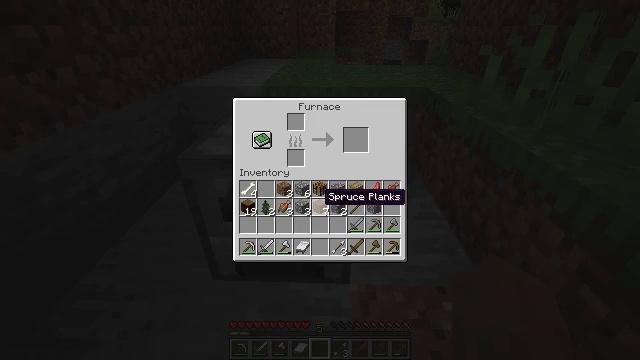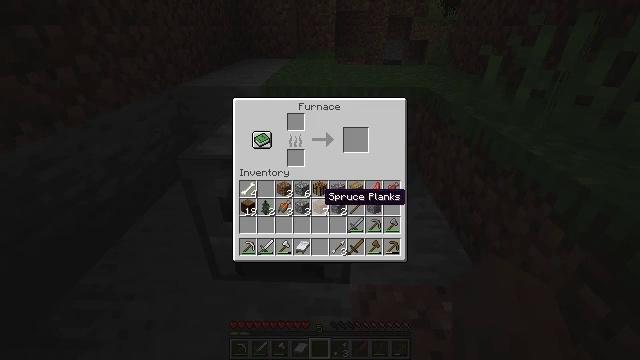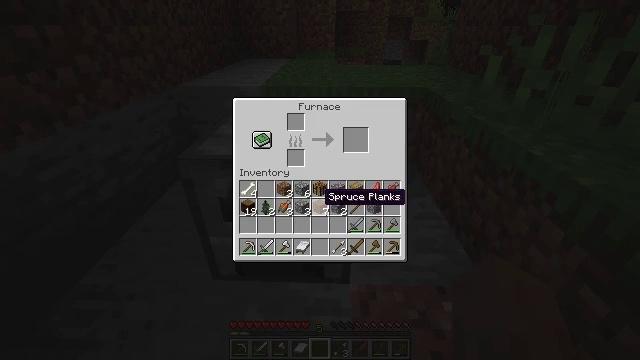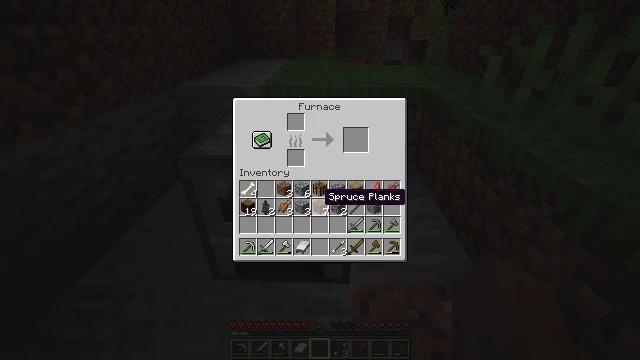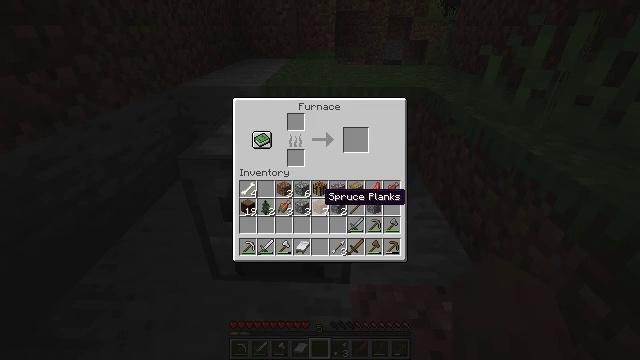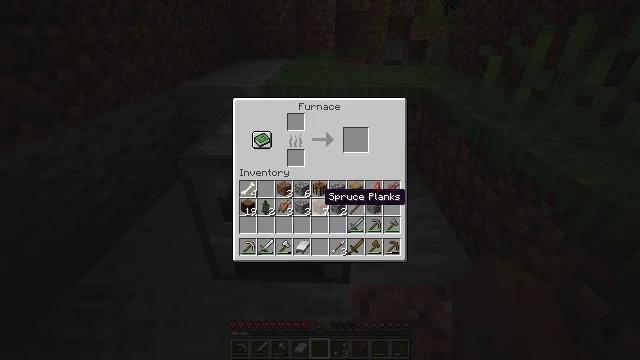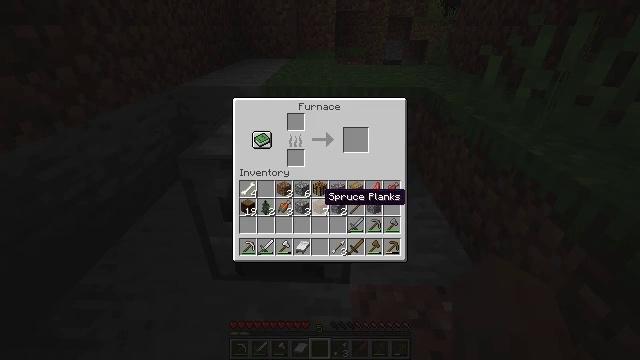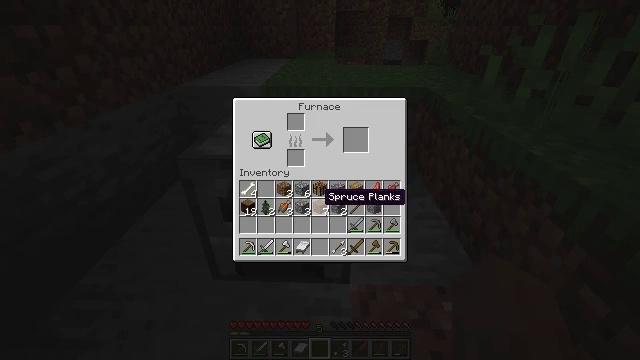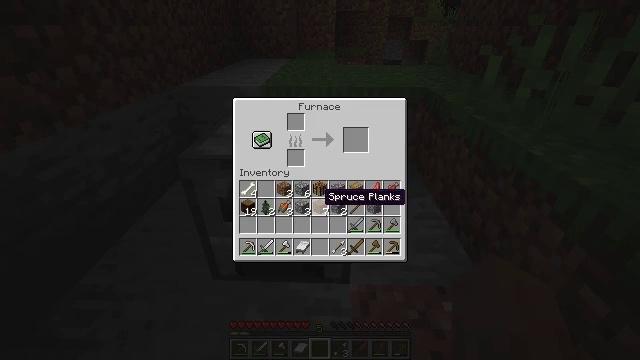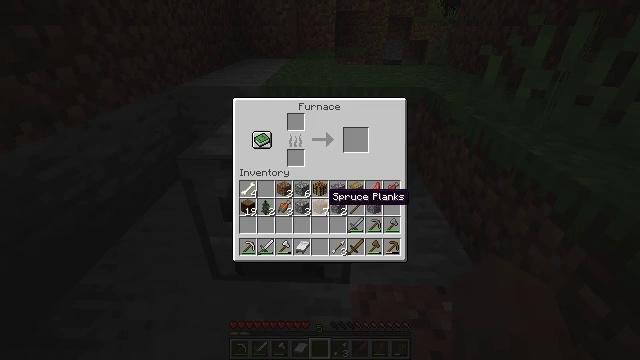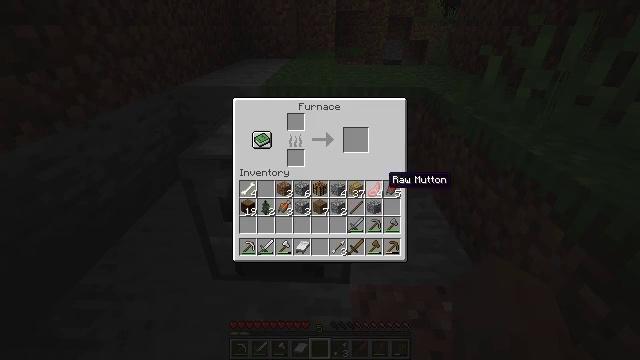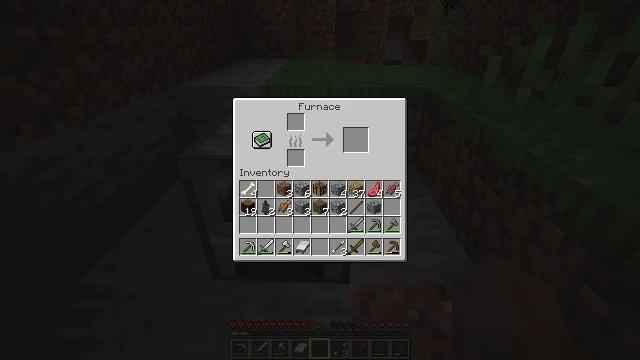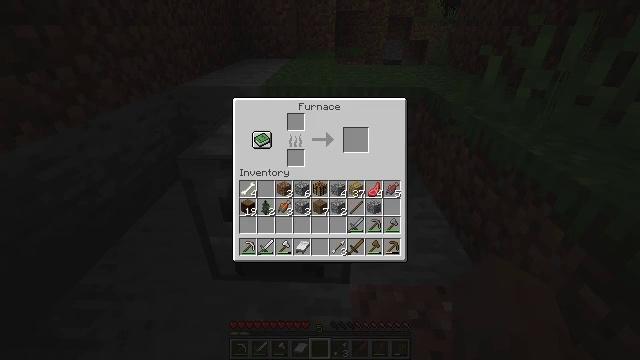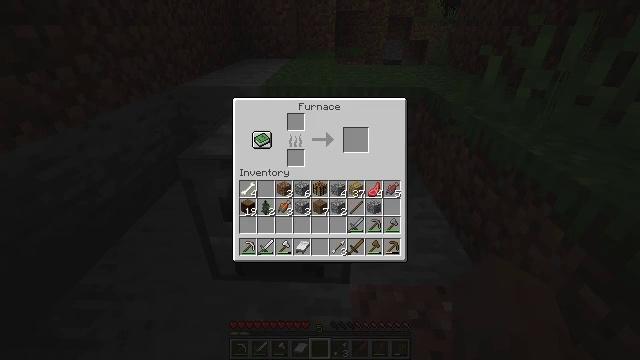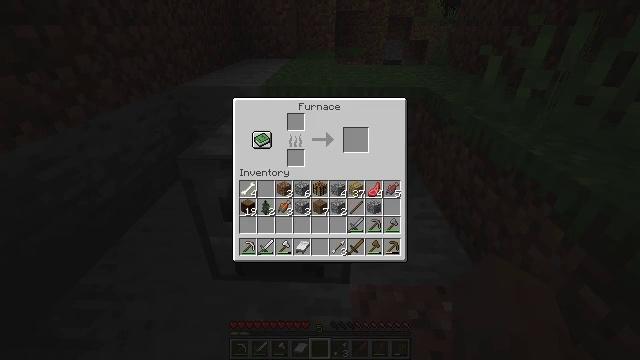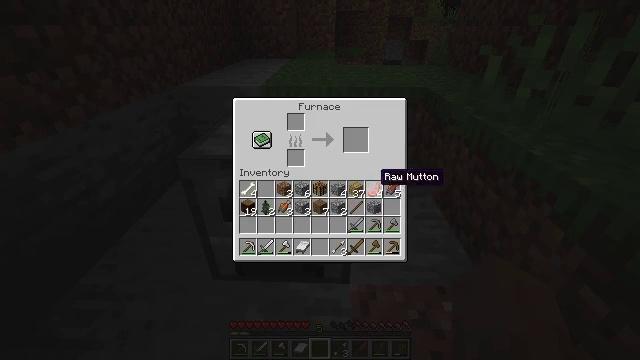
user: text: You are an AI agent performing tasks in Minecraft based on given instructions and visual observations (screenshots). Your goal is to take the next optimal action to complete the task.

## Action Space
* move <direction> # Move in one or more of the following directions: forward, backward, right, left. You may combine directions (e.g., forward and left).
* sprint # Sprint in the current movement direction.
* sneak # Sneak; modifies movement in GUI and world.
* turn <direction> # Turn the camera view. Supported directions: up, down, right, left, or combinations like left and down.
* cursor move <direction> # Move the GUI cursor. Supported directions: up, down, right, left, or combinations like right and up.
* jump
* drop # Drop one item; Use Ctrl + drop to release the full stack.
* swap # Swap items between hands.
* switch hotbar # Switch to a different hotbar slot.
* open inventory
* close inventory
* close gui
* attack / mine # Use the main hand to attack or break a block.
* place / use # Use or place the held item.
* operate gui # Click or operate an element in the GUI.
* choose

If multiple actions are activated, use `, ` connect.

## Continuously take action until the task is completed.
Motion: motion action
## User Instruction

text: Craft charcoal by smelting logs in a furnace.
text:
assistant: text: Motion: no_op
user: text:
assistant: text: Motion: no_op
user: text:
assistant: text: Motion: no_op
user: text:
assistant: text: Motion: no_op
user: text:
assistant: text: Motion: no_op
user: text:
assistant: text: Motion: no_op
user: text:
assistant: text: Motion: no_op
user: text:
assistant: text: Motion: no_op
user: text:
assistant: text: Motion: no_op
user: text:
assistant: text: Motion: cursor move right and up
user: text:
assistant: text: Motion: cursor move right and up
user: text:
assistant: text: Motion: no_op
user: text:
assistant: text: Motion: no_op
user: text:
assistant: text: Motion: cursor move left
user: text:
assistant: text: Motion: cursor move left and down
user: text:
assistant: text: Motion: no_op
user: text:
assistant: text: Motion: no_op
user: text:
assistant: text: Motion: no_op
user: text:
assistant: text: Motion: cursor move left
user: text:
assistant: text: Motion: cursor move left
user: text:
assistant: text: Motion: no_op
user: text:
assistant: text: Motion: no_op
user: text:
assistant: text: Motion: no_op
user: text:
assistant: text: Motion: no_op
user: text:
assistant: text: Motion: no_op
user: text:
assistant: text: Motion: no_op
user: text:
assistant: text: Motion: operate gui
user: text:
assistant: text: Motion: operate gui
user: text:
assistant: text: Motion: cursor move up, operate gui
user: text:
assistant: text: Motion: cursor move up